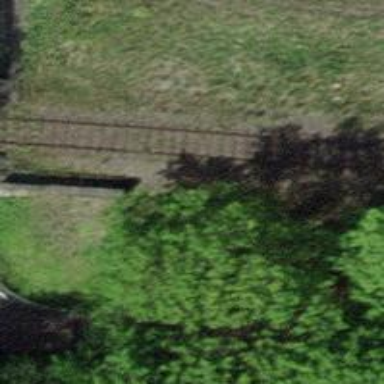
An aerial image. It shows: Disused railway bridge.